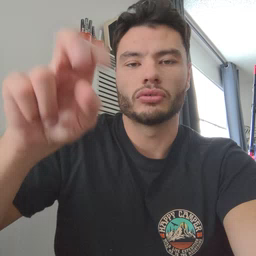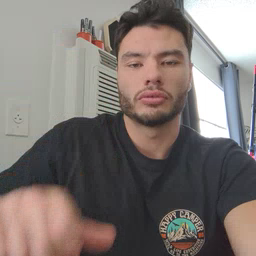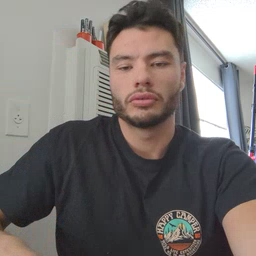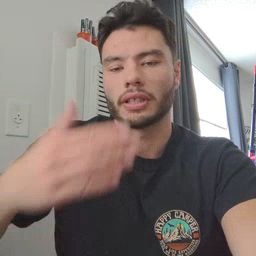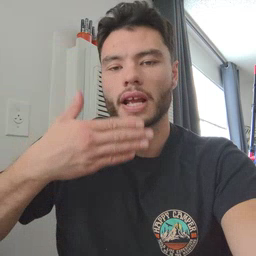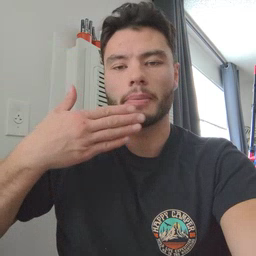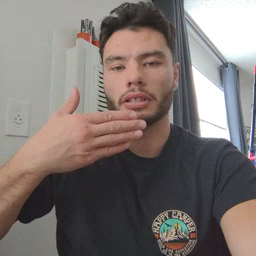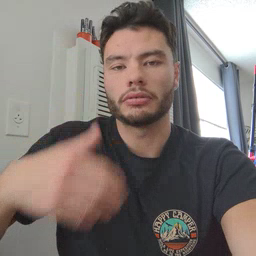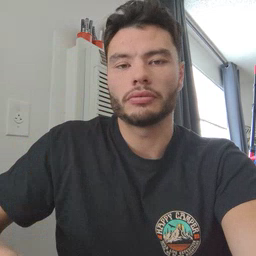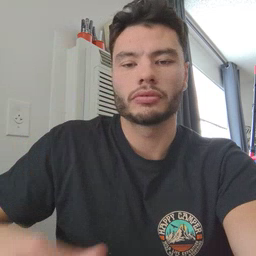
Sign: napkin